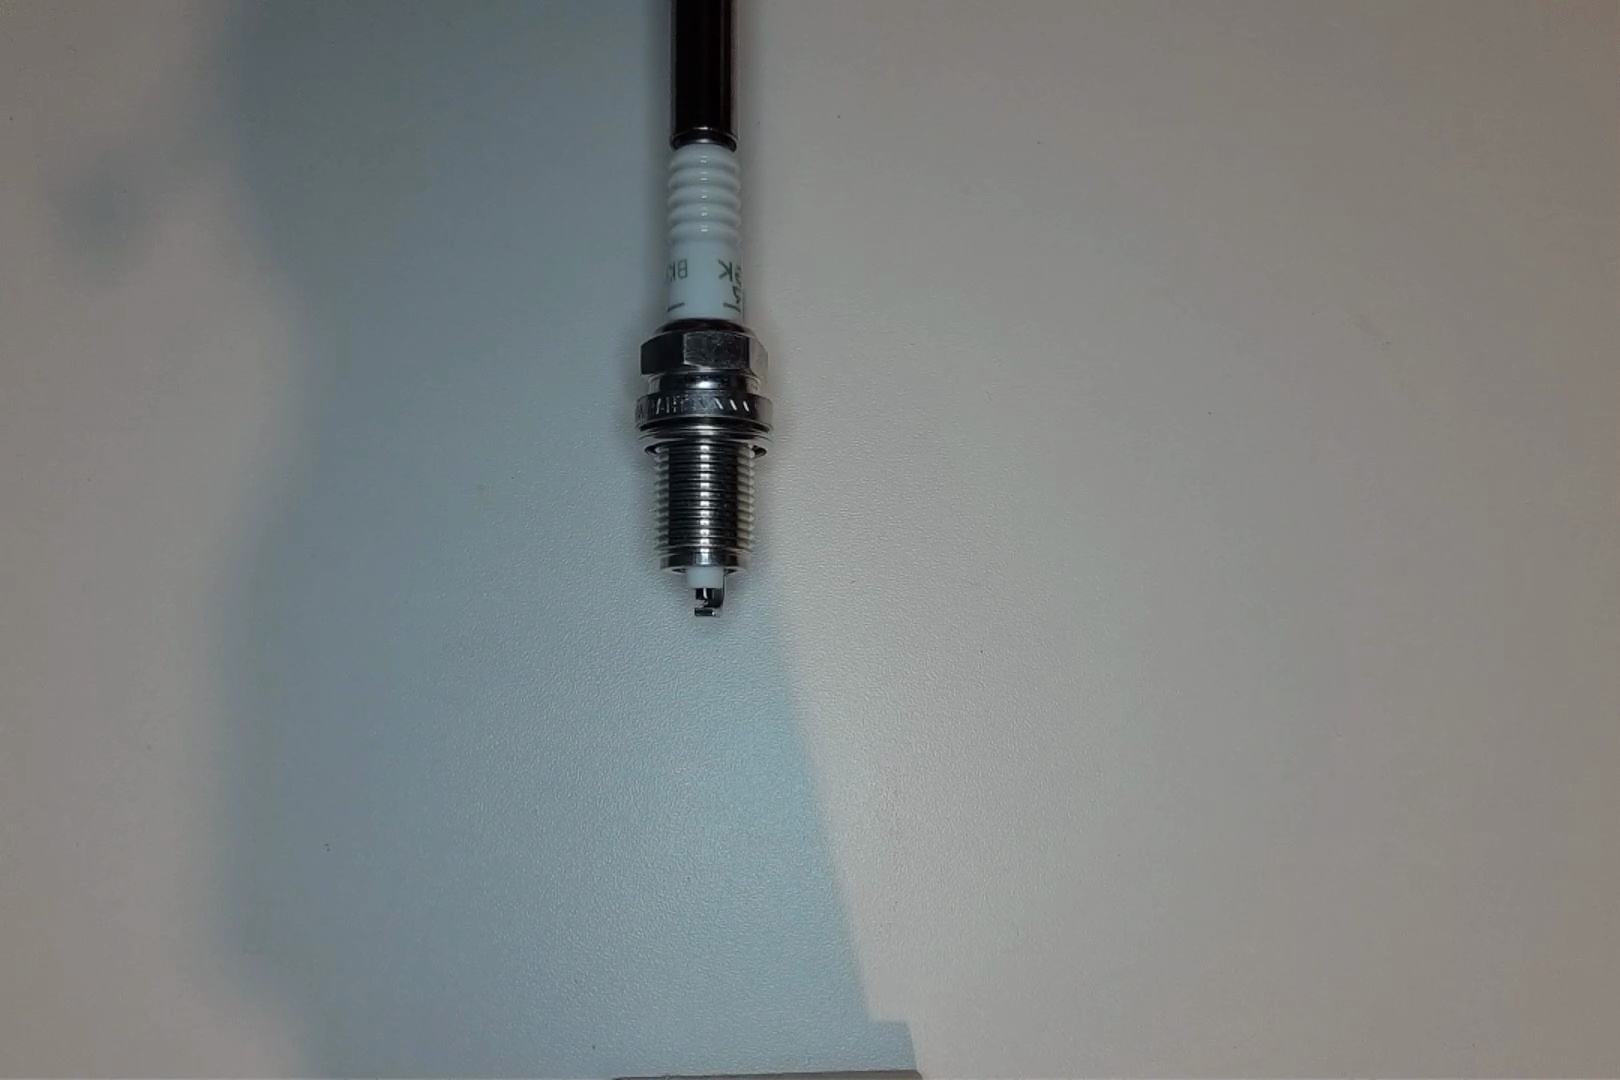
Label: no anomaly